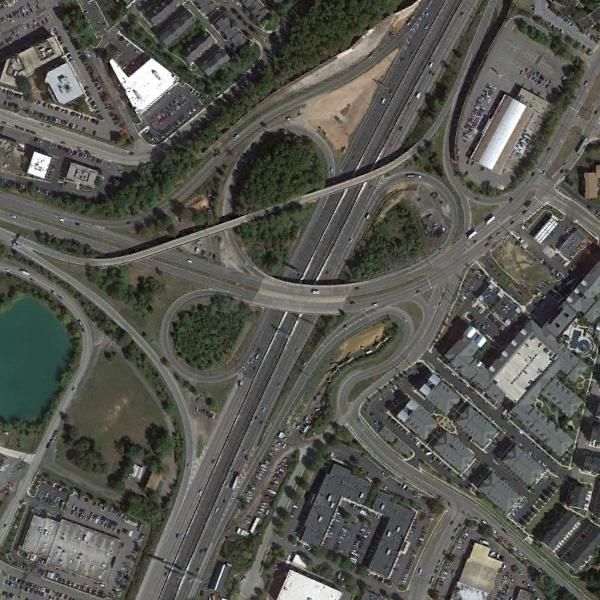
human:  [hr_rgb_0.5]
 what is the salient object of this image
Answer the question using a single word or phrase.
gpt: viaduct